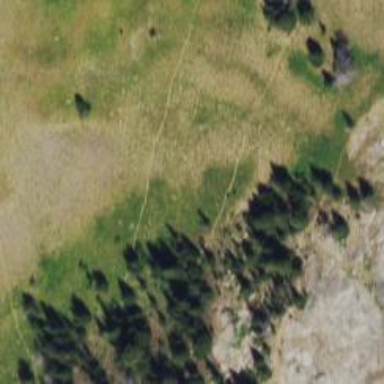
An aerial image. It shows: Trail path.